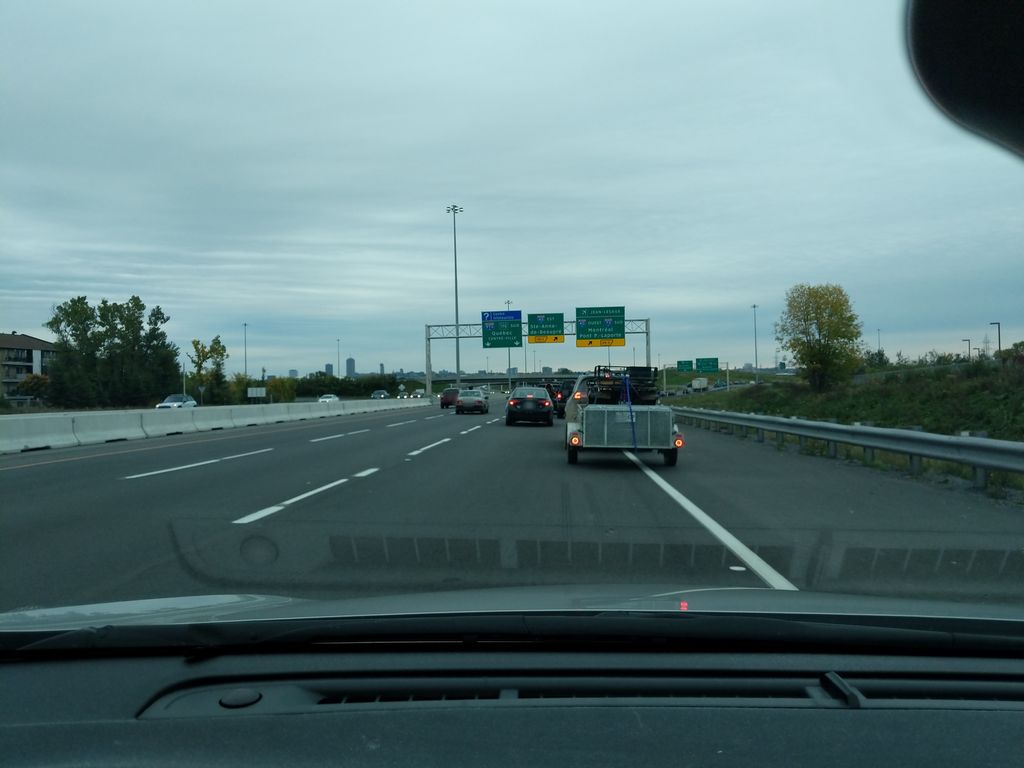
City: quebec_city